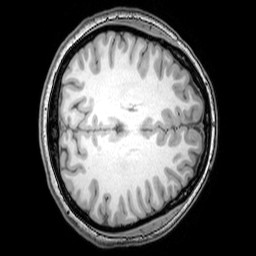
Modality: T1w
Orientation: axial
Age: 23
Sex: female
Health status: healthy
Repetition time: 0.081 s
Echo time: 0.037 s